Question: I have this panel which is using MigLayout to create cells for my content. Here's the code portion:
'''
/ ====Layout====
setLayout(new MigLayout("hidemode 3", "[400][0][400]", "[][][][][][]"));
Border border = BorderFactory.createLineBorder(Color.WHITE, 0);
//setBorder(BorderFactory.createMatteBorder(1, 1, 1, 1, Color.gray));
// ====Components====
// ===Information Displays===
JLabel invName = new JLabel("inventory name");
invName.setBorder(border);
invName.setEnabled(false);
add(invName, "cell 0 0, growx");
JTextField displayName = new JTextField("display name");
add(displayName, "cell 0 1, growx");
JComboBox category = new JComboBox();
category.setEditable(true);
category.setModel(new DefaultComboBoxModel<>(new String[] {"Tops", "Skirts", "Pants", "Dresses", "Shorts"}));
add(category, "cell 0 2, growx");
JButton updateFields = new JButton("Update");
add(updateFields, "cell 0 3");
JLabel itemsLabel = new JLabel("Items in this Outfit:");
itemsLabel.setBorder(border);
add(itemsLabel, "cell 0 4, bottom, growy");
JList<String> itemsInOutfit = new JList<>();
itemsInOutfit.setVisibleRowCount(8);
itemsInOutfit.setModel(new AbstractListModel<String>() {
String values[] = {"item 1",
"item 2",
"item 3",
"item 4",
"item 5",
"item 6",
"item 7",
"item 8",
"item 9",
"item 10"
};
@Override
public int getSize() {
return values.length;
}
@Override
public String getElementAt(int index) {
return values[index];
}
});
JScrollPane scrollPane = new JScrollPane(itemsInOutfit);
add(scrollPane, "cell 0 5, growx, bottom");
JButton goToItem = new JButton("Go to Item");
add(goToItem,"cell 0 6");
// ===Items in Outfit JList===
// ===Picture Box===
// ---Picture Box buttons---
JToolBar picturesBar = new JToolBar();
JButton leftArrowBtn = new JButton();
leftArrowBtn.setToolTipText("Previous Image");
//leftArrowBtn.setIcon(new FlatSVGIcon( "com/formdev/flatlaf/demo/icons/back.svg"));
picturesBar.add(leftArrowBtn);
JButton rightArrowBtn = new JButton();
rightArrowBtn.setToolTipText("Next Image");
//rightArrowBtn.setIcon(new FlatSVGIcon("com/formdev/flatlaf/demo/icons/forward.svg"));
picturesBar.add(leftArrowBtn);
JButton addImageBtn = new JButton();
addImageBtn.setToolTipText("Add Image");
addImageBtn.setIcon(UIManager.getIcon("Tree.openIcon"));
picturesBar.add(addImageBtn);
JButton deleteImageBtn = new JButton();
deleteImageBtn.setToolTipText("Delete Image");
deleteImageBtn.setIcon(UIManager.getIcon("Tree.openIcon"));
picturesBar.add(deleteImageBtn);
picturesBar.setFloatable(false);
add(picturesBar, "cell 2 6, bottom, span");
// ---Picture Box Display---
JLabel pictureGallery = new JLabel();
pictureGallery.setBorder(border);
pictureGallery.setIcon(new ImageIcon(new ImageIcon("C:/users/saman/documents/projects/MyCloset/src/main/resources/the_storm_couple.jpg").getImage().getScaledInstance(400, -1, Image.SCALE_DEFAULT)));
add(pictureGallery,"cell 2 0, span 1 6");
'''
And here is how it is being rendered:

I want the "Items in this Outfit:" label to sit right above the JList. However, the cell that has the JList is the one that is the "big" one, so my attempt to tell the label to align bottom and go by that list has failed.
I've tried to manually set the heights of the rows and for the components when I add them to the panel with the cell code. Nothing seems to work. And I also can't figure out how to put a border on each cell just to confirm my suspicions that it is in fact the JList cell being tall that is causing the problem.
What am I doing wrong here, how might I fix it?
Thanks!
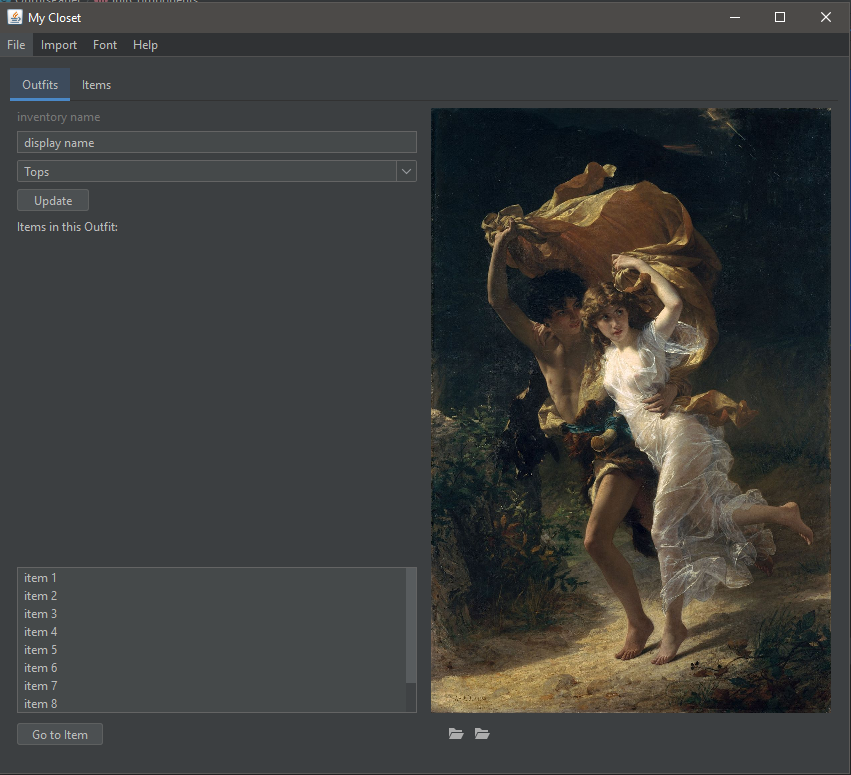
Answer: I would suggest
'''
setLayout(new MigLayout("hidemode 3", "[400][0][400]", "[][][][]push[][]"));
'''
and remove the for your itemsLabel.
I haven't tested it, so no warranty ;-)
Also adding debug could help:
'''
new MigLayout("debug, hidemode 3", ...
'''